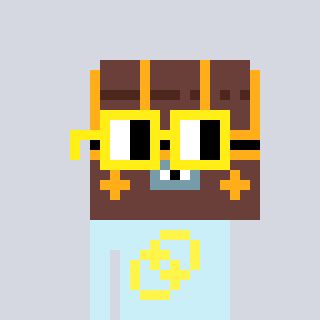
a pixel art character with square yellow glasses, a treasure chest-shaped head and a cold-colored body on a cool background